Interaction volume radius: 10 \u00c5
Interaction volume height: 20 \u00c5
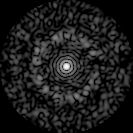
Disorder parameter: 0.8323